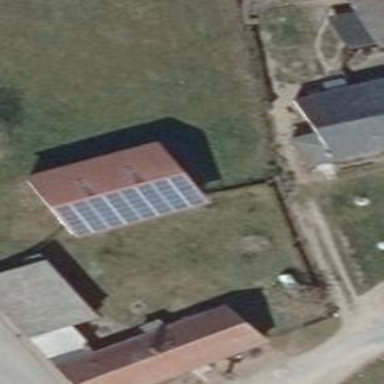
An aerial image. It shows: Building equipped with solar photovoltaic panel for generating electricity. The small installation is solar power generator.